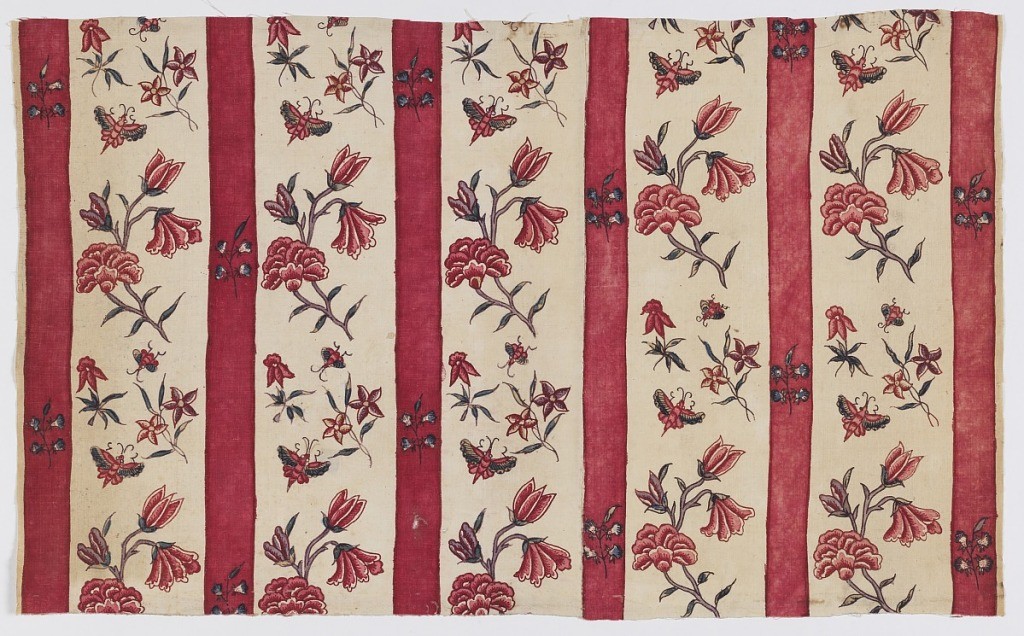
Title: Chintz
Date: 18th century
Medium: cotton Technique: mordant painted and dyed on plain weave
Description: Red stripes with flowers alternate with white stripes with flowers and butterflies.